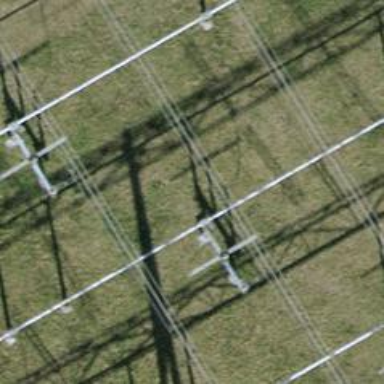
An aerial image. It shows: Switch for power supply.